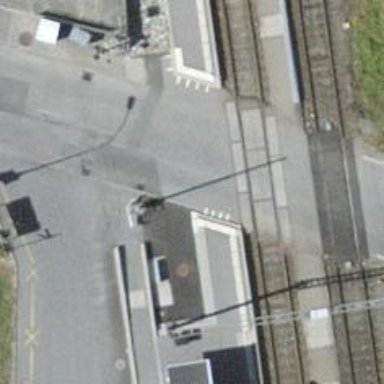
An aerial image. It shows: Level crossing with traffic signals and full barriers.